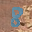
Label: 8